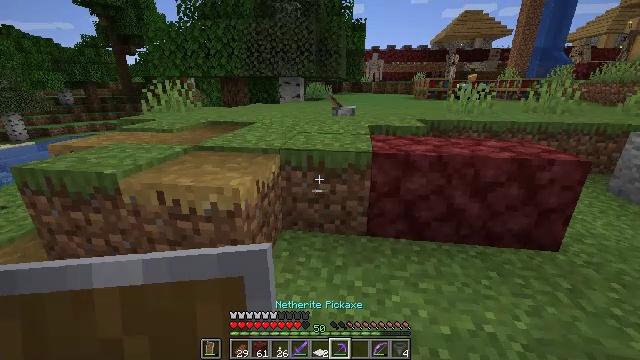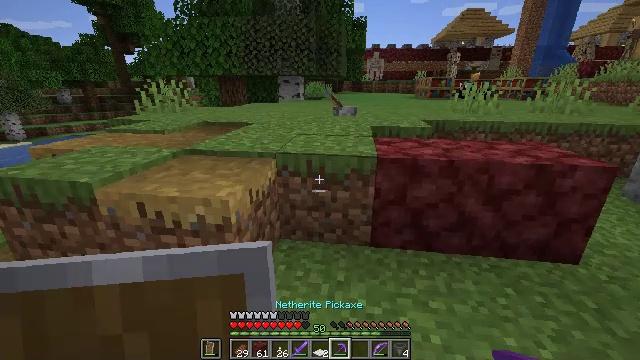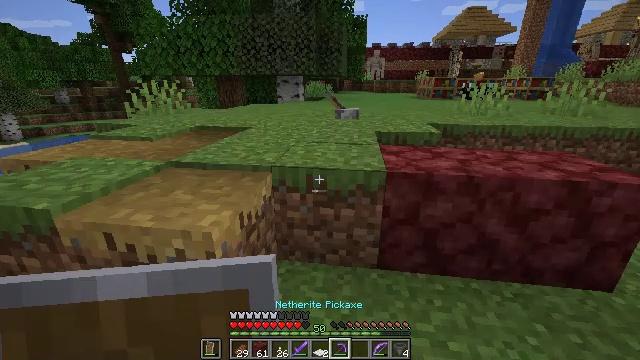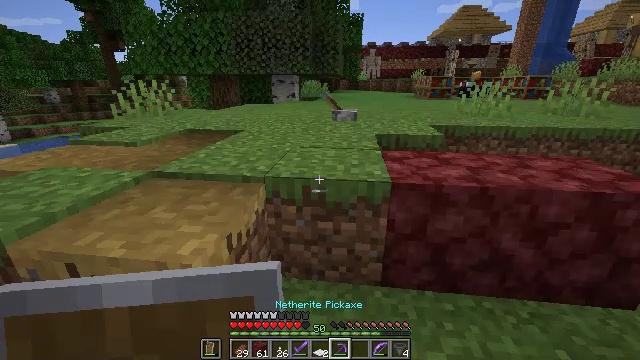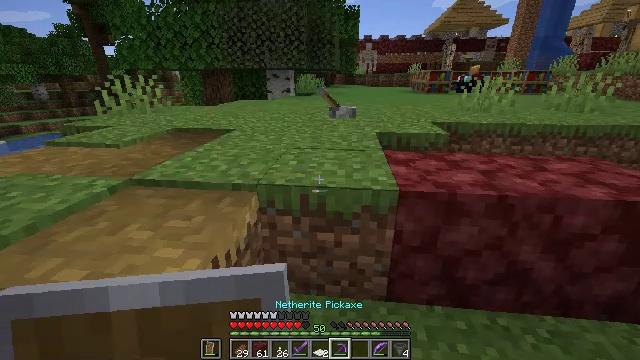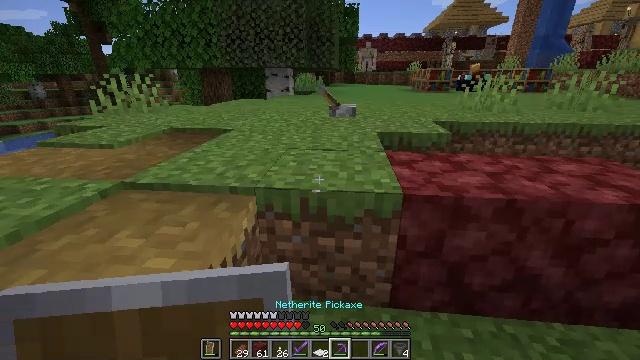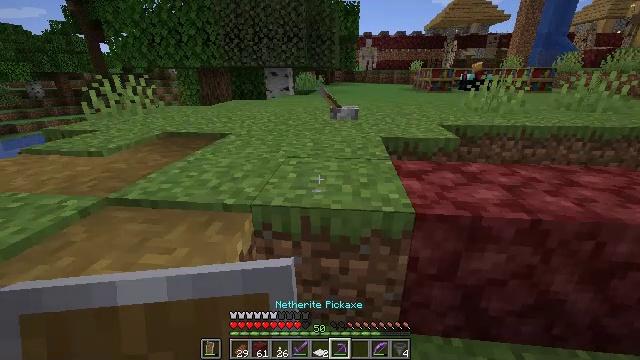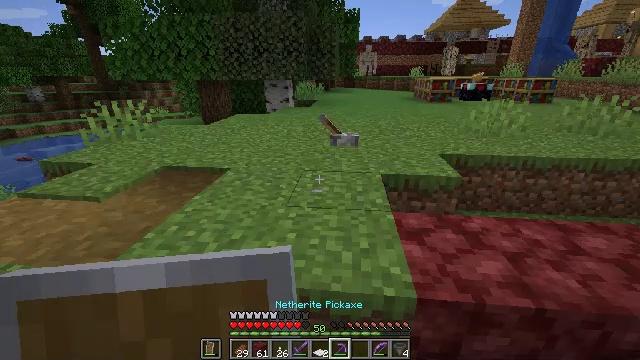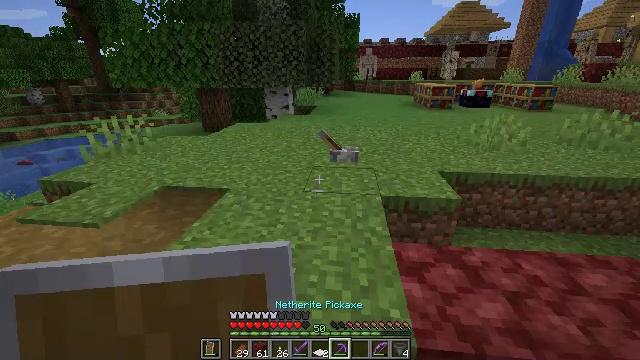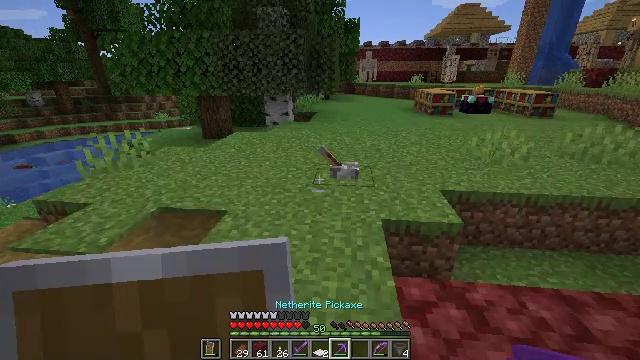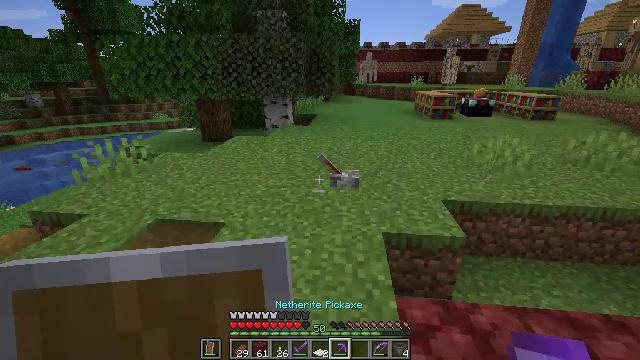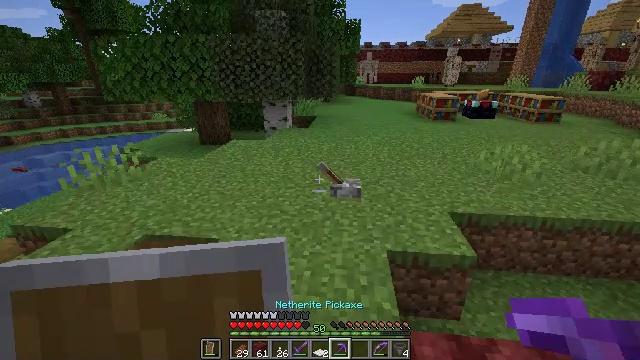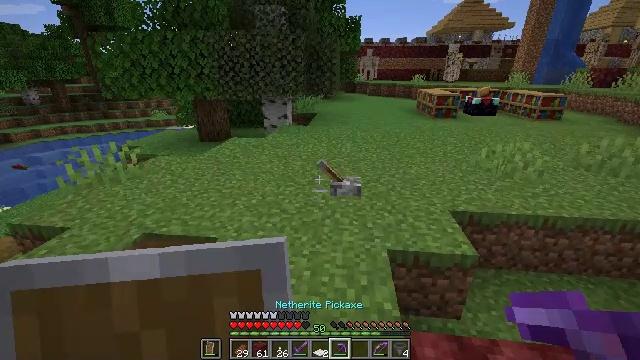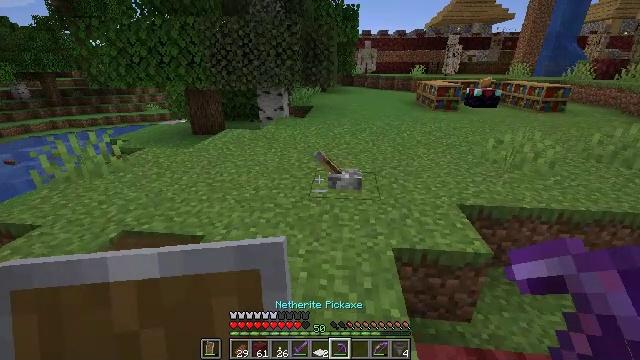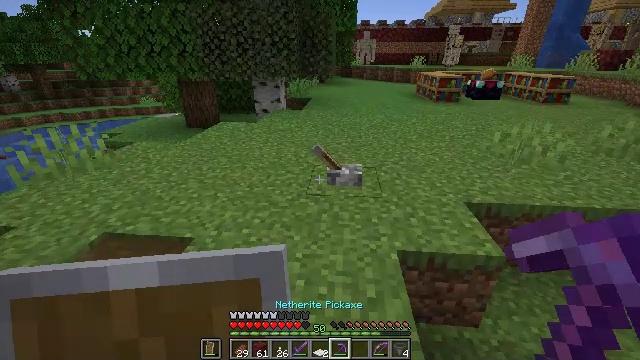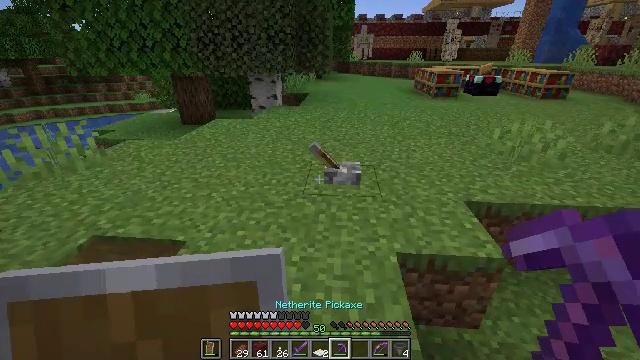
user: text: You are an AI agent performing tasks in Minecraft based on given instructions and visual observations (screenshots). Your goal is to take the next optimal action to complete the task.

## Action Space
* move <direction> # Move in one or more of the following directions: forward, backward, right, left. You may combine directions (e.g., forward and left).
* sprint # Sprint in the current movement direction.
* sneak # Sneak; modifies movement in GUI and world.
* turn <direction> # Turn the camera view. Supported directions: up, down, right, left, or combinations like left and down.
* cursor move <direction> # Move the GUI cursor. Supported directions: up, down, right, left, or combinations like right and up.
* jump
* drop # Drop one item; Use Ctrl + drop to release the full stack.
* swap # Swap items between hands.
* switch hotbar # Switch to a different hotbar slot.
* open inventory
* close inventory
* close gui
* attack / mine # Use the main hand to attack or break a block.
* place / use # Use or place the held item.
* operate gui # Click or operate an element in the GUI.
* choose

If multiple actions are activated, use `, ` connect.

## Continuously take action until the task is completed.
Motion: motion action
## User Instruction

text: Mine block lever.
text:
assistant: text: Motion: move forward
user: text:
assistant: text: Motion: move forward
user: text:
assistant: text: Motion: move forward
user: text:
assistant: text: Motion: move forward, turn down
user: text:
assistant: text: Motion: move forward
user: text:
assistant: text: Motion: move forward, jump
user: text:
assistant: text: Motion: move forward, jump
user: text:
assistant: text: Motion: move forward, jump
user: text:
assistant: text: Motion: move forward, jump
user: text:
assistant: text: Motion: move forward
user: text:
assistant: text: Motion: move forward
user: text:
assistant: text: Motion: move forward
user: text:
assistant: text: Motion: move forward, turn down
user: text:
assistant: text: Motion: move forward, turn down
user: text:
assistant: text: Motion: move forward
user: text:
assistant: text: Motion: move forward, turn down
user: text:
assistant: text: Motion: move forward
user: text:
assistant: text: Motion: move forward, turn down
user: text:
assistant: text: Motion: move forward, turn down
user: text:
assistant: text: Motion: turn right and down
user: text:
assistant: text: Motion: turn down, attack / mine
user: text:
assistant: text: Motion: turn down, attack / mine
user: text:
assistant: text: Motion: attack / mine
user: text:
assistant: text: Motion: attack / mine
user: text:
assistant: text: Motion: no_op
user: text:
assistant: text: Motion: no_op
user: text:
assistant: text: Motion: no_op
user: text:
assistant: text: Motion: attack / mine
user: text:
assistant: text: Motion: attack / mine
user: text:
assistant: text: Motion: turn down, attack / mine